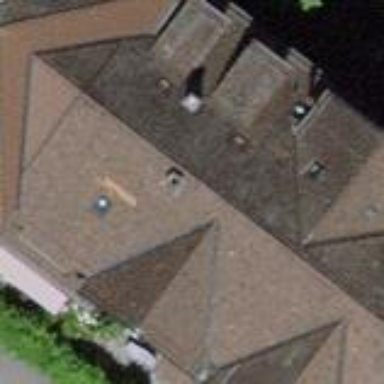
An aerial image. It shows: The apartments building with roof made of roof tiles.